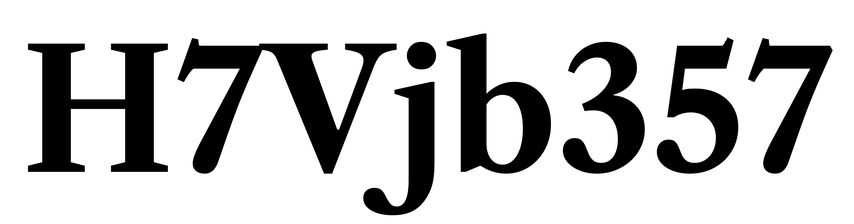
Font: LibreCaslonText_Bold